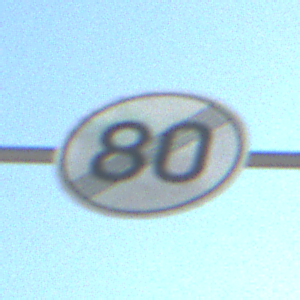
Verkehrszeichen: EndeGeschwindigkeit80
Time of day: MorningAfternoon
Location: Outdoor (Special)
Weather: Clear
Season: NotSpecified
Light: Natural